Field crop: maize
Growth stage: 2
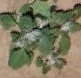
Species: chenopodium